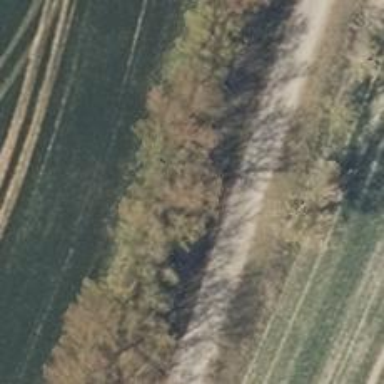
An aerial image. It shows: Row of trees in natural setting.